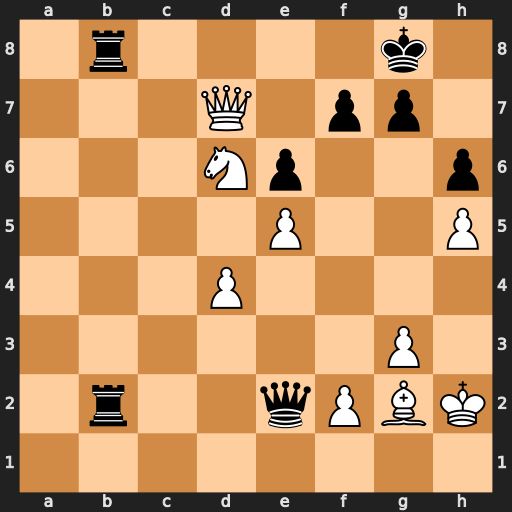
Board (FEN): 1r4k1/3Q1pp1/3Np2p/4P2P/3P4/6P1/1r2qPBK/8
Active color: w
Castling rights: -
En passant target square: -
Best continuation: Qxf7+ Kh8 Ne8 R2b7 Bxb7 Rxb7 Qxb7